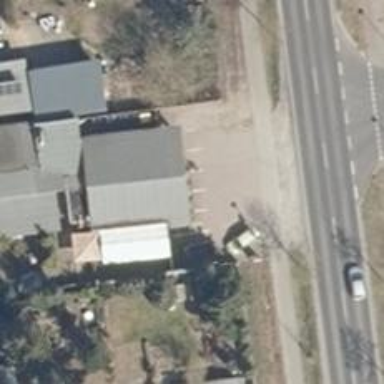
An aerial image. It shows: Restaurant.